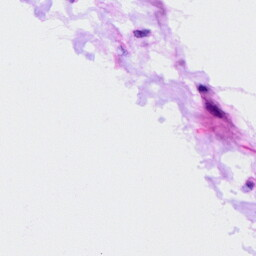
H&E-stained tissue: Ovarian